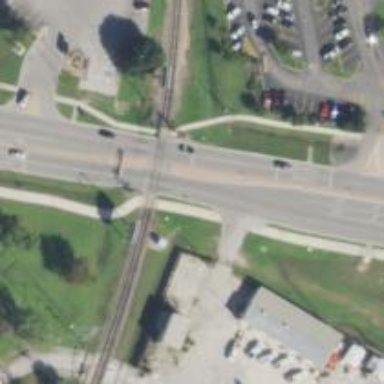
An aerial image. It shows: Railway crossing with lights and saltire markers.